Question: I have a DataGridViewComboBoxColumn being craeted at design time.But I want to polulate it at runtime. But it is not happening.
Here is the entire code
'''
public partial class Form1 : Form
{
private List<FileInformation> FileInformationList;
public Form1()
{
InitializeComponent();
PrepareGrid();
DisplayResult();
}
private void PrepareGrid()
{
var fileNameColumn = new DataGridViewTextBoxColumn
{
Name = @"FileName",
HeaderText = "File Name",
DataPropertyName = @"FileName",
AutoSizeMode = DataGridViewAutoSizeColumnMode.Fill,
ReadOnly = false,
Frozen = false
};
dataGridView1.Columns.Add(fileNameColumn);
var downloadColumn = new DataGridViewLinkColumn
{
Name = @"Download",
HeaderText = @"Download",
DataPropertyName = @"Download",
AutoSizeMode = DataGridViewAutoSizeColumnMode.Fill,
ReadOnly = true
};
dataGridView1.Columns.Add(downloadColumn);
var dropdownColumn = new DataGridViewComboBoxColumn
{
Name = @"Test",
HeaderText = @"Country",
AutoSizeMode = DataGridViewAutoSizeColumnMode.Fill,
ReadOnly = true
};
dataGridView1.Columns.Add(dropdownColumn);
}
private void DisplayResult()
{
FileInformationList = LoadItems();
dataGridView1.DataSource = FileInformationList;
((DataGridViewComboBoxColumn)dataGridView1.Columns["Test"]).DataSource = GetCountryList();
((DataGridViewComboBoxColumn)dataGridView1.Columns["Test"]).ValueMember = "id";
((DataGridViewComboBoxColumn)dataGridView1.Columns["Test"]).DisplayMember = "Name";
}
private List<FileInformation> LoadItems()
{
var lstScriptInfo = new List<FileInformation>();
for (int i = 1; i <= 5; i++)
{
lstScriptInfo.Add(new FileInformation { FileName = "File" + i.ToString() + ".txt" });
}
return lstScriptInfo;
}
private DataTable GetCountryList()
{
DataTable CountryDt = new DataTable();
CountryDt.Columns.Add("id");
CountryDt.Columns.Add("Name");
CountryDt.Rows.Add("1", "Canada");
CountryDt.Rows.Add("2", "USA");
return CountryDt;
}
}
public class FileInformation
{
public string FileName { get; set; }
public string Download { get { return "Download File"; } }
}
}
'''
The output is

Please help me to identity what has went wrong?
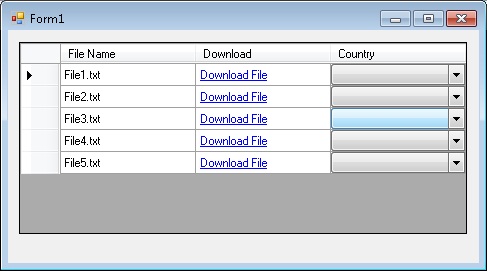
Answer: Two ways to achieve that:
1. Setting defualt null value for column (skipped null checks): var cbColumn = (DataGridViewComboBoxColumn)dataGridView1.Columns["Test"];
var ds = GetCountryList();
cbColumn.DataSource = ds;
cbColumn.ValueMember = "id";
cbColumn.DisplayMember = "Name";
cbColumn.DefaultCellStyle.NullValue = ds.Rows[0][0];
cbColumn.DefaultCellStyle.DataSourceNullValue = ds.Rows[0][1];
2. Second is to iterate after DataBinding and set it manually: private void DataGridDataBindingComplete(object sender, DataGridViewBindingCompleteEventArgs e)
{
foreach (DataGridViewRow row in dataGridView1.Rows)
{
var hasValue = row.Cells["Test"].Value != null;
if (!hasValue)
{
row.Cells["Test"].Value = 1;
}
}
}
also I'd change binding order:
'''
private void DisplayResult()
{
var cbColumn = (DataGridViewComboBoxColumn)dataGridView1.Columns["Test"];
var ds = GetCountryList();
cbColumn.DataSource = ds;
cbColumn.ValueMember = "id";
cbColumn.DisplayMember = "Name";
cbColumn.DefaultCellStyle.NullValue = ds.Rows[0][0];
cbColumn.DefaultCellStyle.DataSourceNullValue = ds.Rows[0][1];
FileInformationList = LoadItems();
dataGridView1.DataSource = FileInformationList;
}
'''